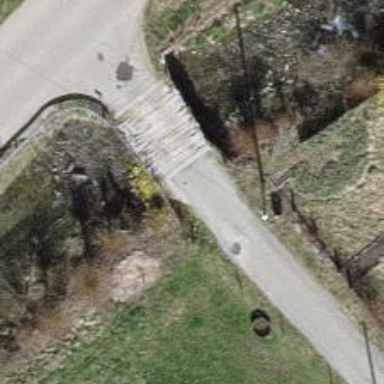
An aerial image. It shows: Service road that includes bridge.